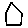
Label: house